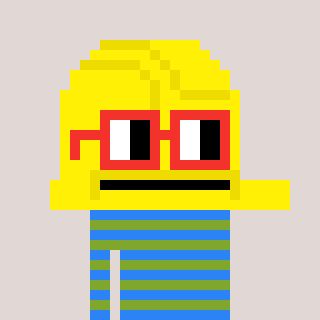
a pixel art character with square red glasses, a construction helmet-shaped head and a slimegreen-colored body on a warm background